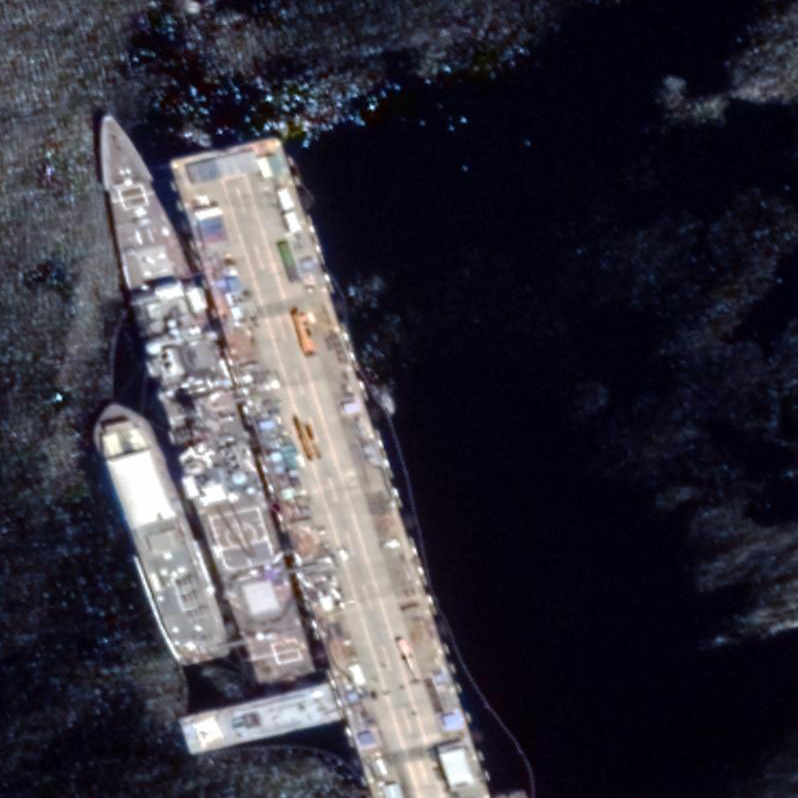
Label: cruiser